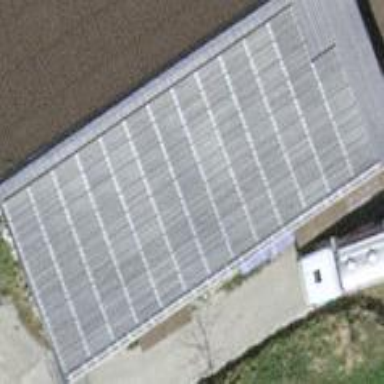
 consisting of solar photovoltaic panels."